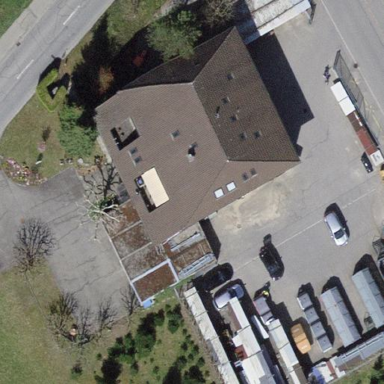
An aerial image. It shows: Recycling center for various types of waste.